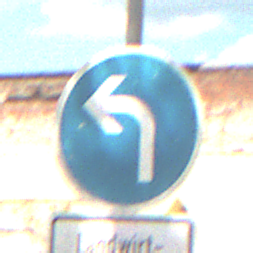
Verkehrszeichen: VorgeschriebeneFahrtrichtungLinks
Zusatzzeichen unten: BesondereFahrzeugeUndTransportgueter6
Umgebung: Outdoor, Suburban
Tageszeit: Midday
Wetter: PartlyCloudy
Licht: Natural
Jahreszeit: NotSpecified
Kontrast: HighContrast